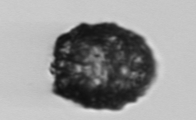
Label: Stenosemella_pacifica